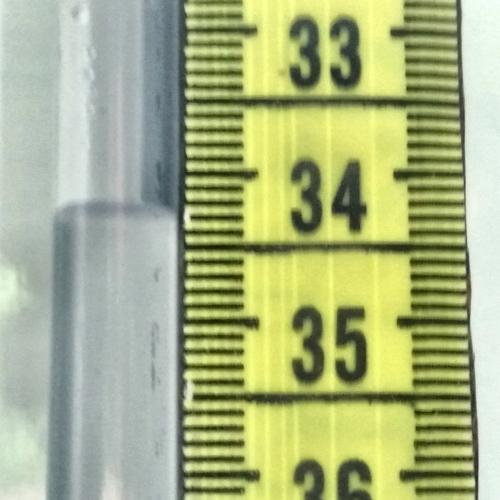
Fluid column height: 34.3 cm